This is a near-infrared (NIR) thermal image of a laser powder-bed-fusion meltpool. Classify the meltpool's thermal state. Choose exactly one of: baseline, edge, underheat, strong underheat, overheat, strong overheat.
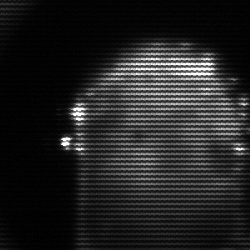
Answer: baseline